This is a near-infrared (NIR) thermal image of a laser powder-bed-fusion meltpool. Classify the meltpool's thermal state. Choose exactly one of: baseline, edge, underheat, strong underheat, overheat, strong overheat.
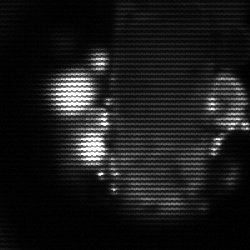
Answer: strong underheat